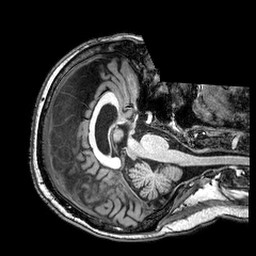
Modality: T1w
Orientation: axial
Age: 74
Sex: male
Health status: healthy
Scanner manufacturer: philips
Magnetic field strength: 3 T